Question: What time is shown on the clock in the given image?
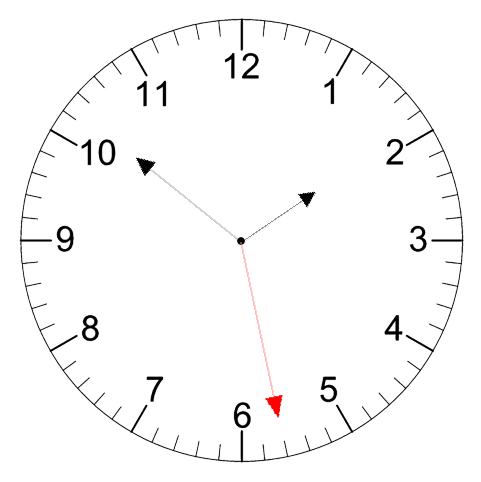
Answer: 01:51:28